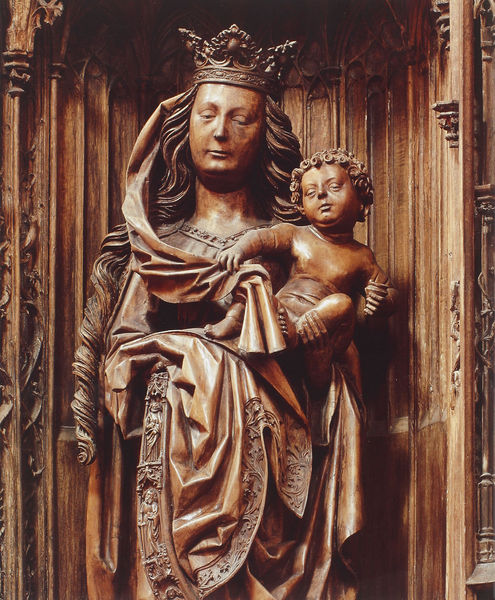
Titel: Lorch, Hochaltar in St. Martin
Künstler: Hans Bilder
Standort: Lorch, Pfarrkirche St. Martin (EU - D - RP)
Schlagwörter: gott, nackt, frau, holz, arm, falten, kirche, figur, gewand, haare, kind, mutter, gotik, krone, locken, renaissance, traurig, skulptur, statue, liebe, faltenwurf, nische, schnitzerei, christus, jesus, gothik, maria, madonna, verzierungen, jesuskind, nischenfigur, babyspeck, riemenschneider, schüsselfalten, lindenholz